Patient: sex F, age 35
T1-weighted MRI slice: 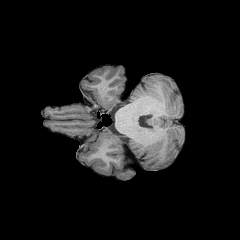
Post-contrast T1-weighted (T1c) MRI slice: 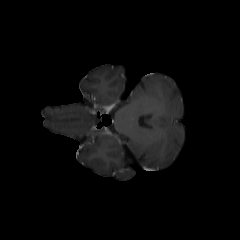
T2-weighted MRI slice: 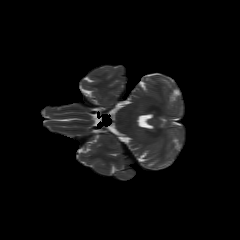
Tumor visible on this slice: no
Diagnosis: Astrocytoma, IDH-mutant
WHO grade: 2